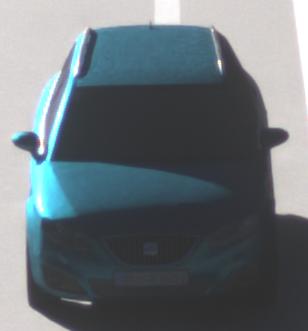
Make: SEAT
Model: Exeo ST 1.6
Detailed model: Exeo (3R) ST
Model produced from: 2010/05
Model produced until: 2010/08
Doors: 5
Color: blue
Road condition: dry road
Daytime: sunrise or sunset
Contrast: medium contrast